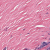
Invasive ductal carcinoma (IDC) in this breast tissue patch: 1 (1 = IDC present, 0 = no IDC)